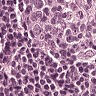
Metastatic tissue present: no